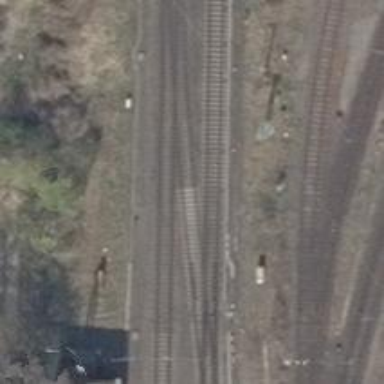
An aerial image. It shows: Railway signal.